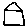
Label: house